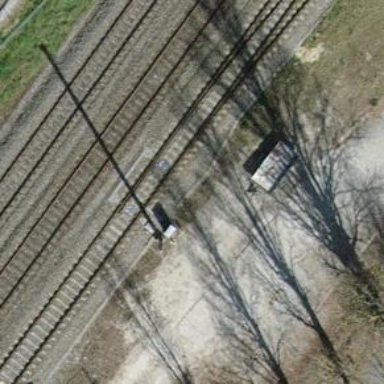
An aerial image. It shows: Railway switch.